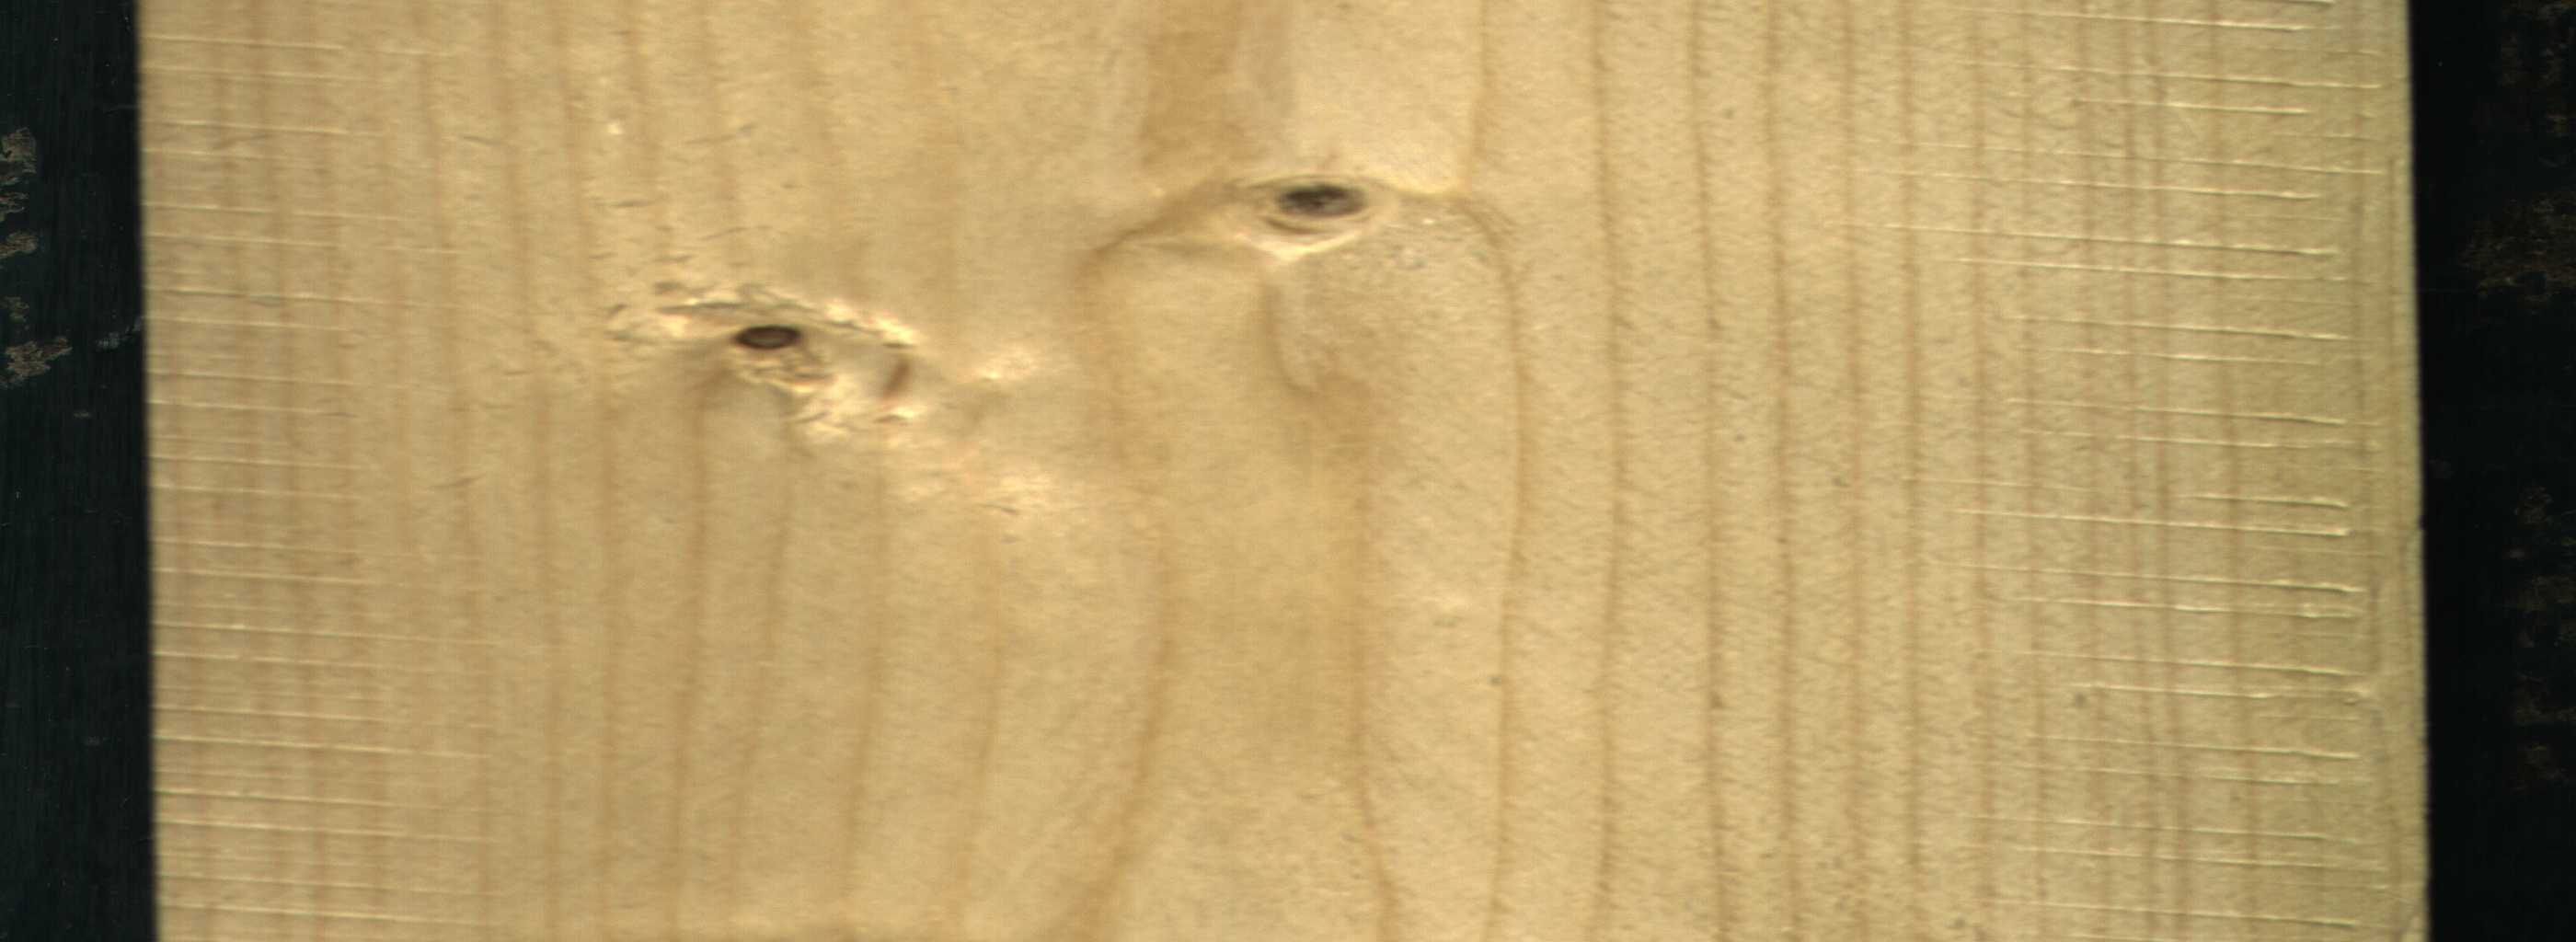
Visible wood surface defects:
Dead_Knot
Live_Knot